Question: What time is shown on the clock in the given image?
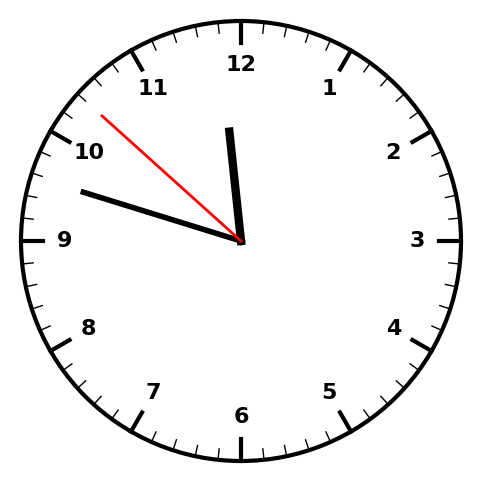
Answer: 11:47:52